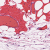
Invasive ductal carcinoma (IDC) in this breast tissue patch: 0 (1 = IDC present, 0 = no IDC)